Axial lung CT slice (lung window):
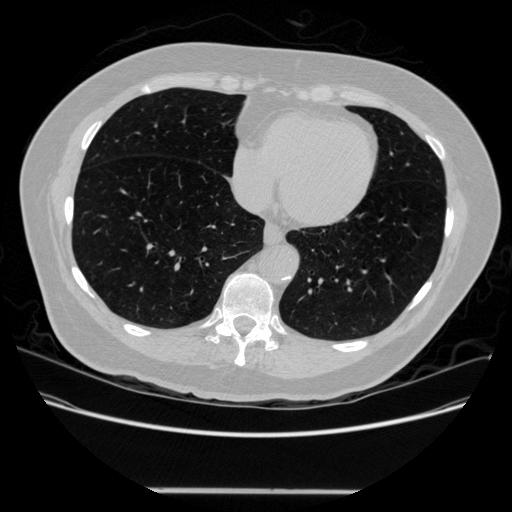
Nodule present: no